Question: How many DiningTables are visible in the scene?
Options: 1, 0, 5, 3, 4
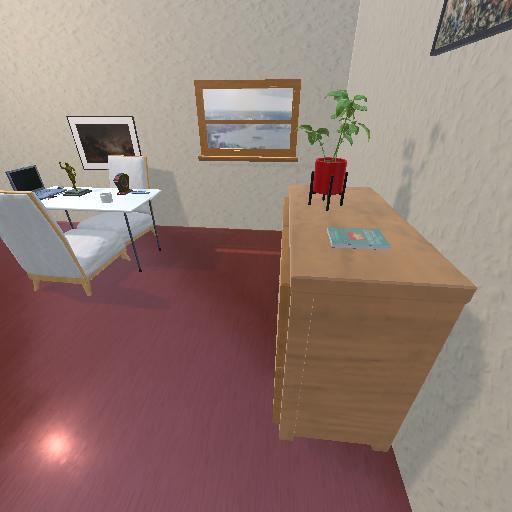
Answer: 1